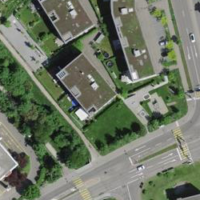
EUNIS habitat code: 55
Species observed at this site:
Leonurus cardiaca